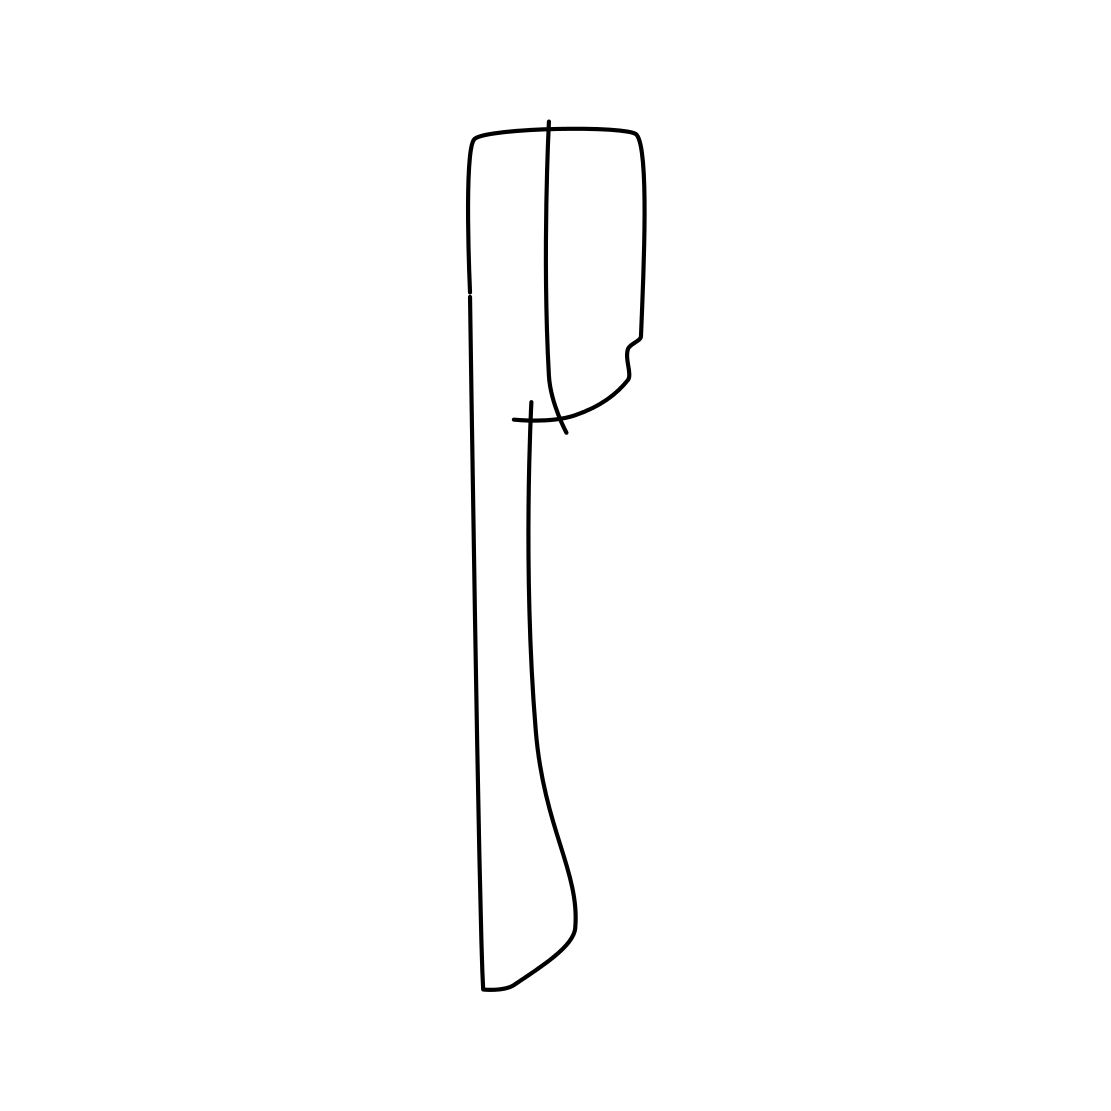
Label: toothbrush